Question: I am looking for an automated way to generate a visualization of a specific type of json I am constructing.
The json I am constructing is an array of elements, each can contain either simple fields (say strings and numbers) or a reference to another such object in the array.
This is an example of desired output for a two element json array (created with libre office):

I am familiar with the graphviz language, and tried toying a little to get to the result iv'e shown, and it seems that producing a dot file won't be trivial.
Do you have any tips on how to produce such visualizations?
Doesn't have to be in graphviz, whatever works.
Thank you very much!
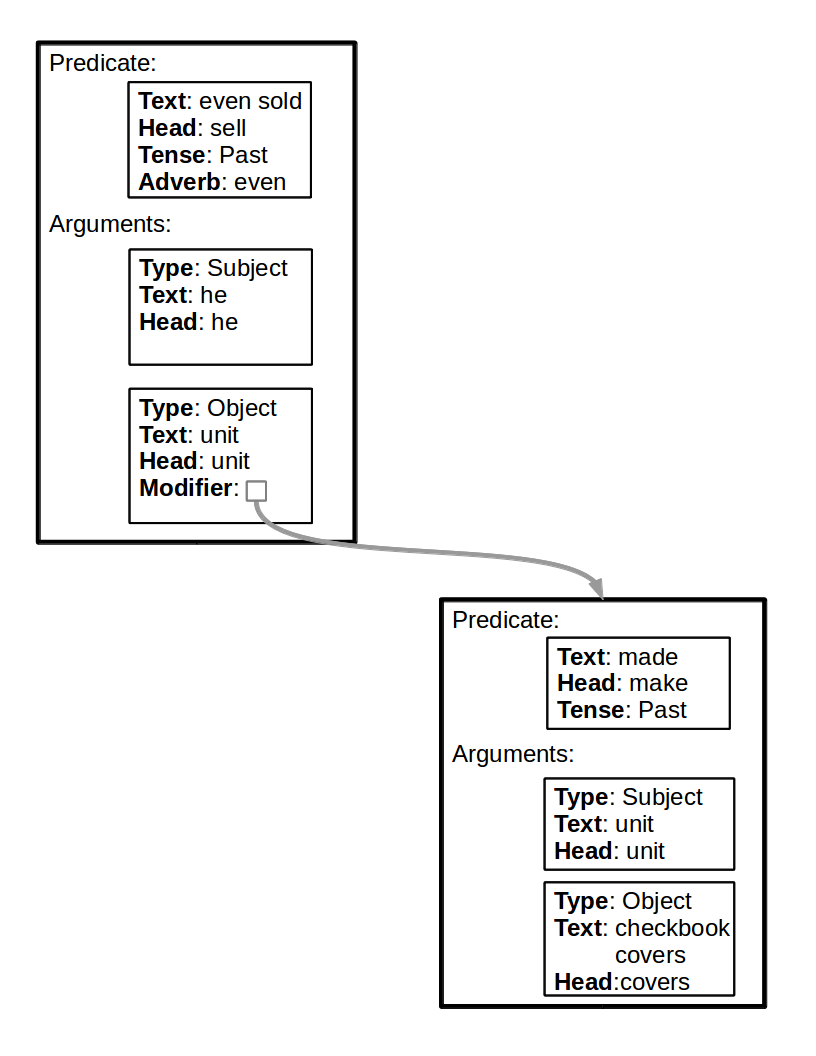
Answer: I wrote a simple script to generate this graph with node.js:
'''
'use strict';
var _ = require('lodash');
var dataMock = require('./somewhere/myDataMock.json');
var nodeCounter = 1;
function formatEllipsizedText(text, maxLength) {
if (text.length > maxLength - 1) {
return text.substring(0, maxLength - 1) + '...';
} else {
return text;
}
}
function json2gvLabel(obj) {
return _.map(_.keys(obj), function (key) { return '<' + key + '> ' + key; }).join('|');
}
var edges = [];
var nodes = [];
function recurse(parentNode, obj) {
var myId = nodeCounter++;
edges.push({from: parentNode, to: myId});
if (_.isArray(obj)) {
nodes.push({id: myId, label: 'array'});
recurse(myId, obj[0]);
} else if (!_.isObject(obj)) {
nodes.push({id: myId, label: formatEllipsizedText('' + obj, 50)});
} else {
nodes.push({id: myId, label: json2gvLabel(obj)});
_.each(obj, function (v, k) {
recurse(myId + ':' + k, v);
});
}
}
recurse('root', dataMock);
console.log('digraph g {');
console.log('graph [rankdir = "LR", nodesep=0.1, ranksep=0.3];');
console.log('node [fontsize = "16", shape = "record", height=0.1, color=lightblue2];');
console.log('edge [];');
_.map(nodes, function (n) {
console.log(n.id + '[label="' + n.label + '"];');
});
_.map(edges, function (e) {
console.log(e.from + '->' + e.to + ';');
});
console.log('}');
'''
Note that in my script, I collapse arrays to just one item to visualize the structure rather then show all the data.
Then, to generate the PDF, I pipe output of this script (gv format) to graphviz's 'dot':
'''
node makeGraph.js | dot -Tpdf > ~/Desktop/a.pdf
'''
The end result looks like this:
<URL>